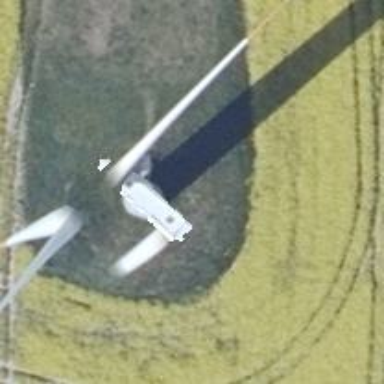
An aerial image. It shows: Wind generator with horizontal axis. The wind turbine is from Vestas.